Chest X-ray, AP view. Patient: 7 years old, sex M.
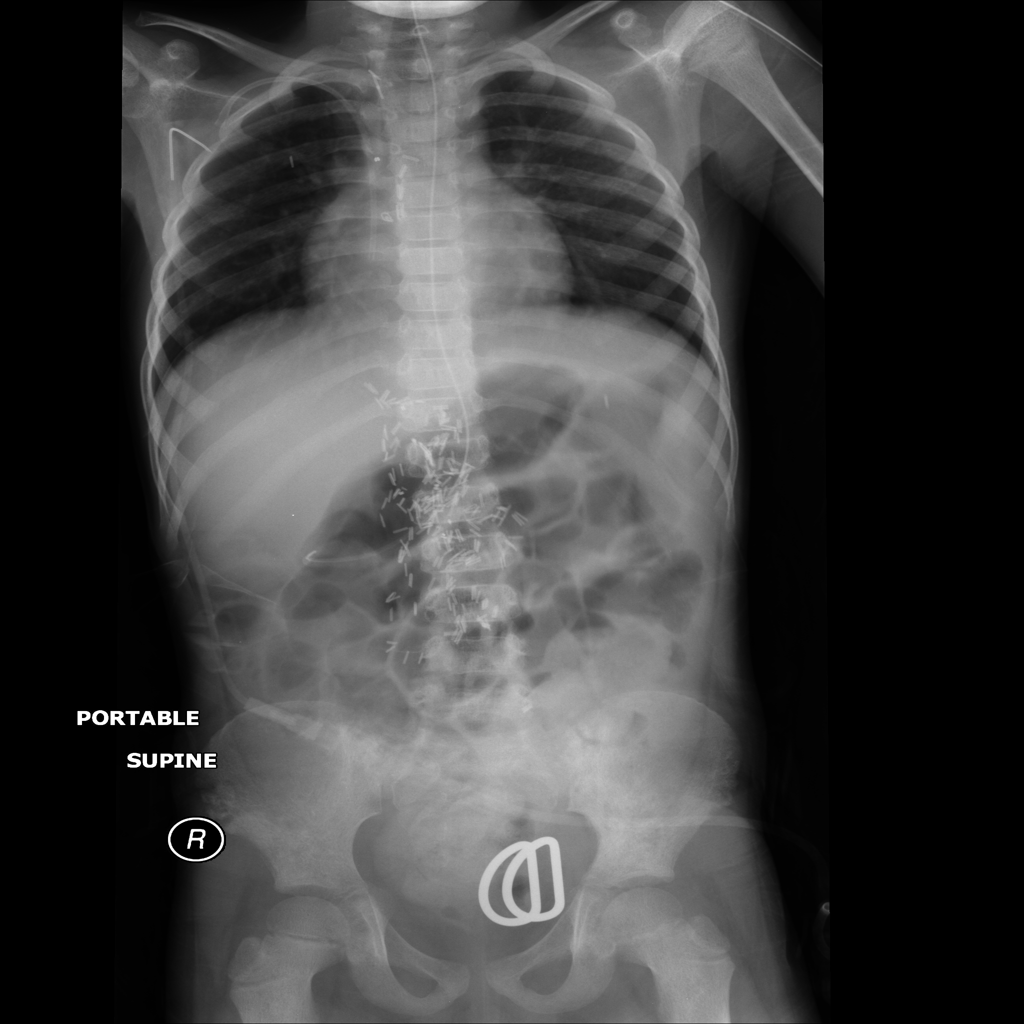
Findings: No Finding